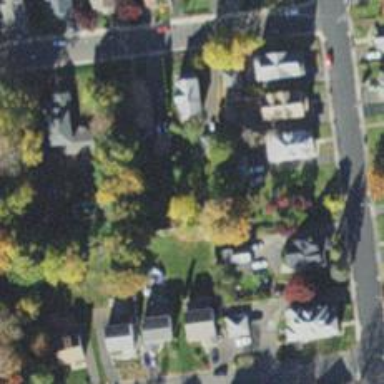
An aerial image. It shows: Neighbourhood with historic district.